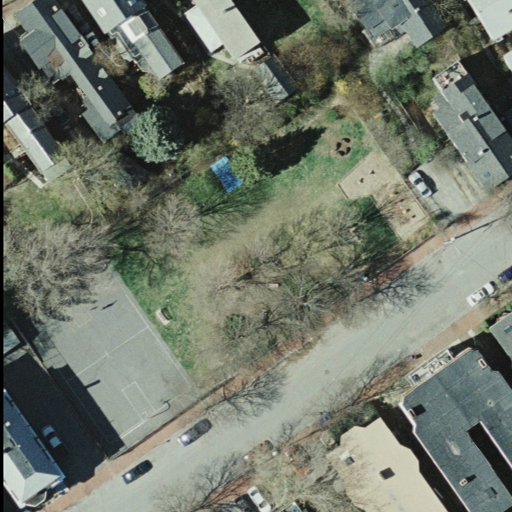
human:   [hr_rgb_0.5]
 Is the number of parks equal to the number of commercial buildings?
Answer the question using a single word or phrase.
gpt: no

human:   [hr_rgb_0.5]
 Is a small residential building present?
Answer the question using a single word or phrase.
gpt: yes

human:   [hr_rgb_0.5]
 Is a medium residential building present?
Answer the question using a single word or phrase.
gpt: yes

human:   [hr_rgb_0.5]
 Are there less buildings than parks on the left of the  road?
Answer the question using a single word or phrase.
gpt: no

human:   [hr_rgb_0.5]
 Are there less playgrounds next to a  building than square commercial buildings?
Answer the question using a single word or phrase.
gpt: no

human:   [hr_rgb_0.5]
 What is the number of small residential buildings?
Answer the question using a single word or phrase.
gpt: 3

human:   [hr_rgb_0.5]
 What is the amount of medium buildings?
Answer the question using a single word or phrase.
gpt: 5

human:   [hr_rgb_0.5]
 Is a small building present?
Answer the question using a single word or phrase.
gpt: yes

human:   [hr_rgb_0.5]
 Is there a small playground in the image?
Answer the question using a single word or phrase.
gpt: no

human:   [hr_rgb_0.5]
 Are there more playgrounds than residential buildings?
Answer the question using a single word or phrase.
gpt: no

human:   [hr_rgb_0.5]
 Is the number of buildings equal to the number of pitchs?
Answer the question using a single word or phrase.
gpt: no

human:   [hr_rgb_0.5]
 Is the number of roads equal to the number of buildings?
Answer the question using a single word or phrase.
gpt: no

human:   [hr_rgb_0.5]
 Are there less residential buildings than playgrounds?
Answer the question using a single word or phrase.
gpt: no

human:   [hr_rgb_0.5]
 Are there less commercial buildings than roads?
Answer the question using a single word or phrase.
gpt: yes

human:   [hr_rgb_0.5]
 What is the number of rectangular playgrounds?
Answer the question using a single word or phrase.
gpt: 1

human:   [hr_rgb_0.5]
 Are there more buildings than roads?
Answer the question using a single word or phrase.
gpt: yes

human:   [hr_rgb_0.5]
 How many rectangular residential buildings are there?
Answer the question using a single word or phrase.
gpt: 6

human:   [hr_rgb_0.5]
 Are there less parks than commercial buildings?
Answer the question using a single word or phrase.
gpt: no

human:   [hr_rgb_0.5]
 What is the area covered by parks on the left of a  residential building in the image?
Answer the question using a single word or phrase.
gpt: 0m2

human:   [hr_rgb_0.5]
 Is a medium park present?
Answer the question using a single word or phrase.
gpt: no

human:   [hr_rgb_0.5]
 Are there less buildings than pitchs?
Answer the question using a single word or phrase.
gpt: no

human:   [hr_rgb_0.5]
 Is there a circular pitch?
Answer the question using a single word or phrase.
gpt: no

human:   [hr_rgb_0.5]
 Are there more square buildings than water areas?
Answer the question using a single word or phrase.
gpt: no

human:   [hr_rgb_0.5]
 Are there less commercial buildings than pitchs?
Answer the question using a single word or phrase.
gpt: yes

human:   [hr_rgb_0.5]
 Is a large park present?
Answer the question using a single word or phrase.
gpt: yes

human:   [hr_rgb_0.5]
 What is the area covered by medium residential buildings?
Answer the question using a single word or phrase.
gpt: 914m2

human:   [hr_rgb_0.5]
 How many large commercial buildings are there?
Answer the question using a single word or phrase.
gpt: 0

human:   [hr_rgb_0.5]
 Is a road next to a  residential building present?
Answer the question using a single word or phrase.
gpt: yes

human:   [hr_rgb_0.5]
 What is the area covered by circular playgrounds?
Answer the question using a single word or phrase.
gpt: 0m2

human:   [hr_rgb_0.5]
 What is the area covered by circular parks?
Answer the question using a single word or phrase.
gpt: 0m2

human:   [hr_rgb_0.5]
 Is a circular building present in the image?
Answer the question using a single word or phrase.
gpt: no

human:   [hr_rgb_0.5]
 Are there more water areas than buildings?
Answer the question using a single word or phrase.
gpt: no

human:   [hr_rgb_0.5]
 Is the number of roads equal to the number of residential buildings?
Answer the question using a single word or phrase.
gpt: no

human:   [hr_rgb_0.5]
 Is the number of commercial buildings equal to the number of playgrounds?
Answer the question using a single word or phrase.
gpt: no

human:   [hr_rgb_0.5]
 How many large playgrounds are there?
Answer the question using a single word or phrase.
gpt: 1

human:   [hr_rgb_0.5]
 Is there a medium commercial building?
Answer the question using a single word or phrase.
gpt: no